Question: I would like to display my x axis in the hh:mm:ss format. It basicaly works, but there is one problem. The displayed time doesnt start from 00:00:00 but from 01:00:00. I thought maybe its because the time is in ap mode, but I havent specified that, here is how I do it:
'''
customPlot->xAxis->setTickLabelType(QCPAxis::ltDateTime);
customPlot->xAxis->setDateTimeFormat("hh:mm:ss");
'''
And the plot at point 0 starts from hour 1:

I would appreciate all help regarding this. How to make the starting point 0 shown as 00:00:00?
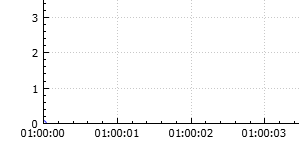
Answer: Use 'HH' (or 'H' to avoid the leading zero). Lowercase 'h' is for AM/PM hour format, which starts to count from 1.
Font: <URL>
If the problem still persists, it should be timezone related. Add
'customPlot->xAxis->setDateTimeSpec(Qt::UTC)'
before 'SetTimeFormat'